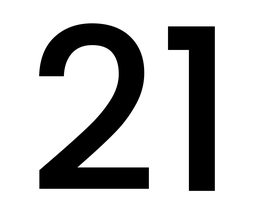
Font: Poppins-Medium